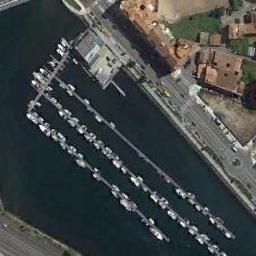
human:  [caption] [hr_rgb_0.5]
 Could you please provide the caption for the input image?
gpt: Harbor ships come in all shapes and sizes .

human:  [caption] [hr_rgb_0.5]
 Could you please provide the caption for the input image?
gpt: Many ships are in the harbor .

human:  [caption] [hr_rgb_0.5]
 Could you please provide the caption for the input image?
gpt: Many ships dock neatly on the sea next to the harbor next to the building and the road .

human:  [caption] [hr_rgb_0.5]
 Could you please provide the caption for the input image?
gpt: The harbor has lots of neatly docked boats and some buildings are next to the harbor .

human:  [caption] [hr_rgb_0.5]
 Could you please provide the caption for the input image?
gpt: There are many brown buildings beside the harbor .